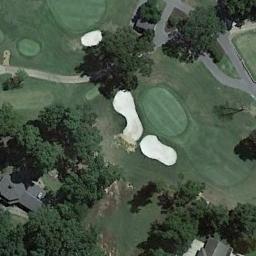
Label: golf_course